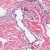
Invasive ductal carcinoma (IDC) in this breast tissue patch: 0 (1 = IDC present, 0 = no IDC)